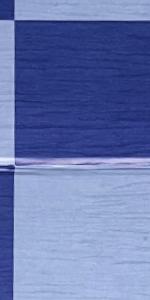
Label: Empty